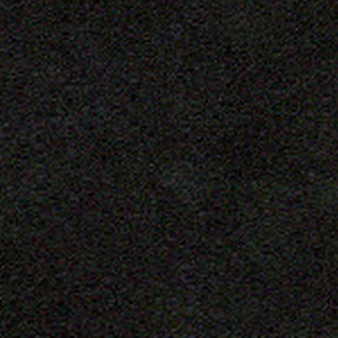
Label: other